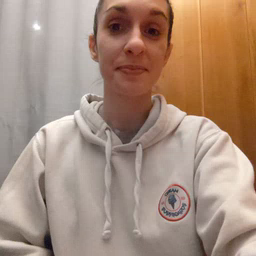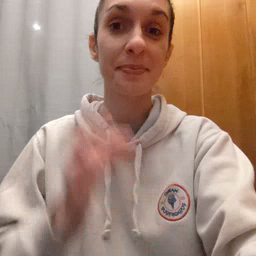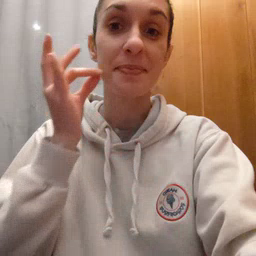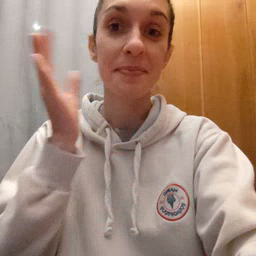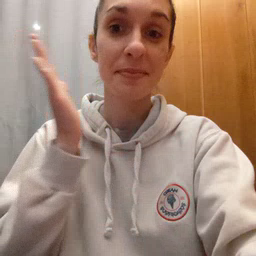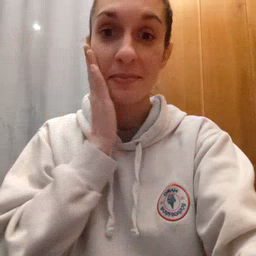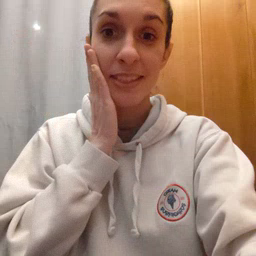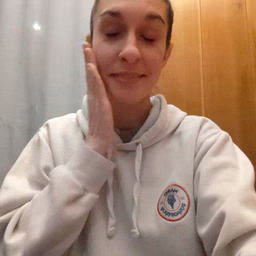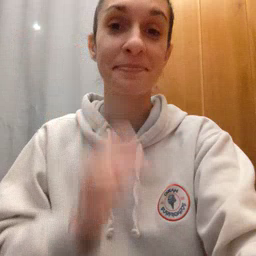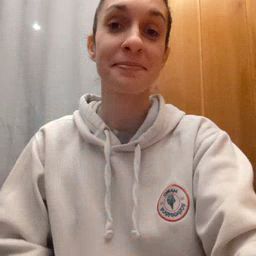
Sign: bee